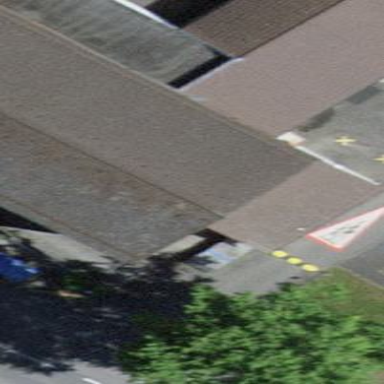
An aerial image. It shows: Garage building.